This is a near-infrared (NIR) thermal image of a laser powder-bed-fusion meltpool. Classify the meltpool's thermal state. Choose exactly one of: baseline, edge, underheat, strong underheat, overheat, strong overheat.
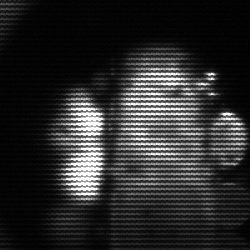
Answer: strong underheat